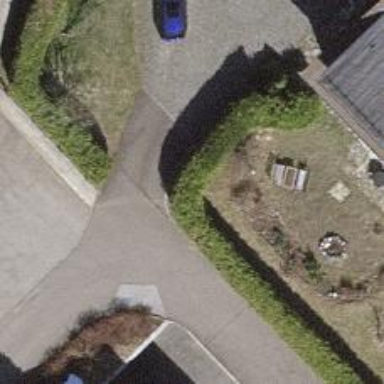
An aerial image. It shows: Hedge acting as barrier.